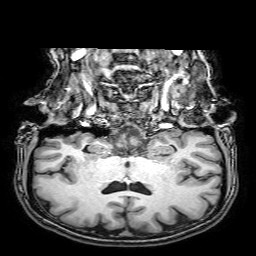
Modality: T1w
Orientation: sagittal
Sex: female
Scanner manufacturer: philips
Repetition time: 0.008151 s
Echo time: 0.00376 s